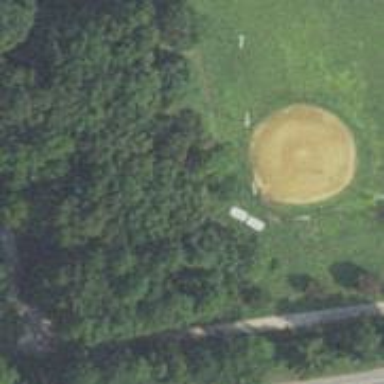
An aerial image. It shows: Disc golf tee area.